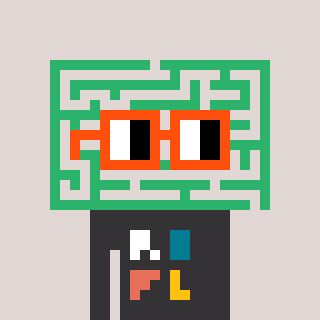
a pixel art character with square orange glasses, a maze-shaped head and a grayscale-colored body on a warm background